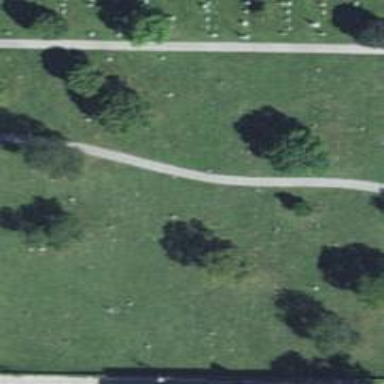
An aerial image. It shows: Sector in the cemetery.